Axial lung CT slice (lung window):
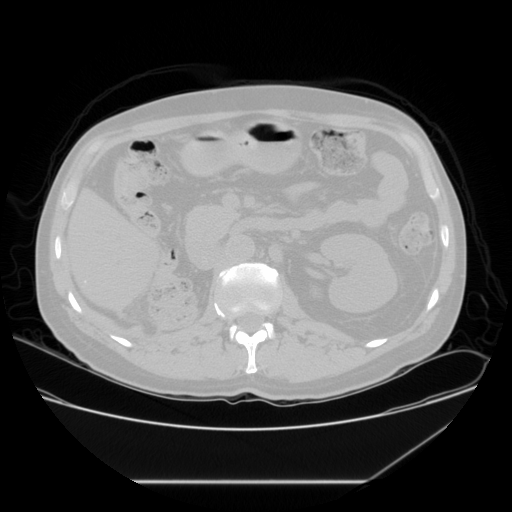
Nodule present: no